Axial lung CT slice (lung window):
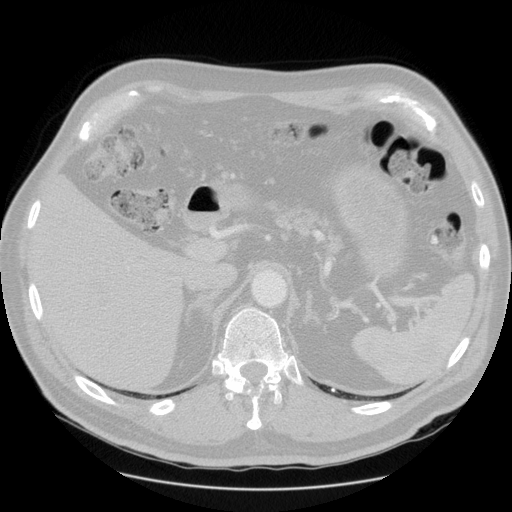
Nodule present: yes
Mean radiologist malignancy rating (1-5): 1